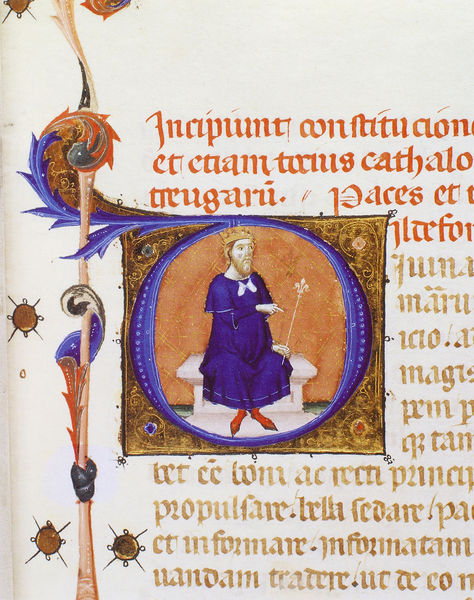
Titel: Usatges de Ramon Ferrer
Institution: Barcelona, Arxiu Històric de la Ciutat de Barcelona
Schlagwörter: blau, blätter, mann, sitzen, blumen, finger, orange, rot, alt, bart, bibel, knoten, mensch, figur, gold, blatt, krone, kreis, ranken, füße, schrift, sitz, schuhe, stab, bank, französisch, könig, thron, zeigefinger, detail, floral, buch, druck, seite, illustration, text, buchstabe, initiale, kugel, schuh, lilie, ranke, buchseite, schnörkel, mittelalter, zierde, fraktur, goldgrund, zepter, latein, lateinisch, wert, initial, rote schuhe, buchmalerei, majuskel, minuskel, wutz, blatter, illuminiert, hjkhjk, incipit, werwer, o, d, qwertz, zeper, dfgdfg, qwetrz, ertz, xdfvjklh, sdfi7twe, sdifuzt, wolperdinger, nocheinwlolperdinger, einandererwolperdinger, sdfsdf, fghfgh, ghjghj, jkljkl